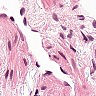
Metastatic tissue present: no